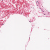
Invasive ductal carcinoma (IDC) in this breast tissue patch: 0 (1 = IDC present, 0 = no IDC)